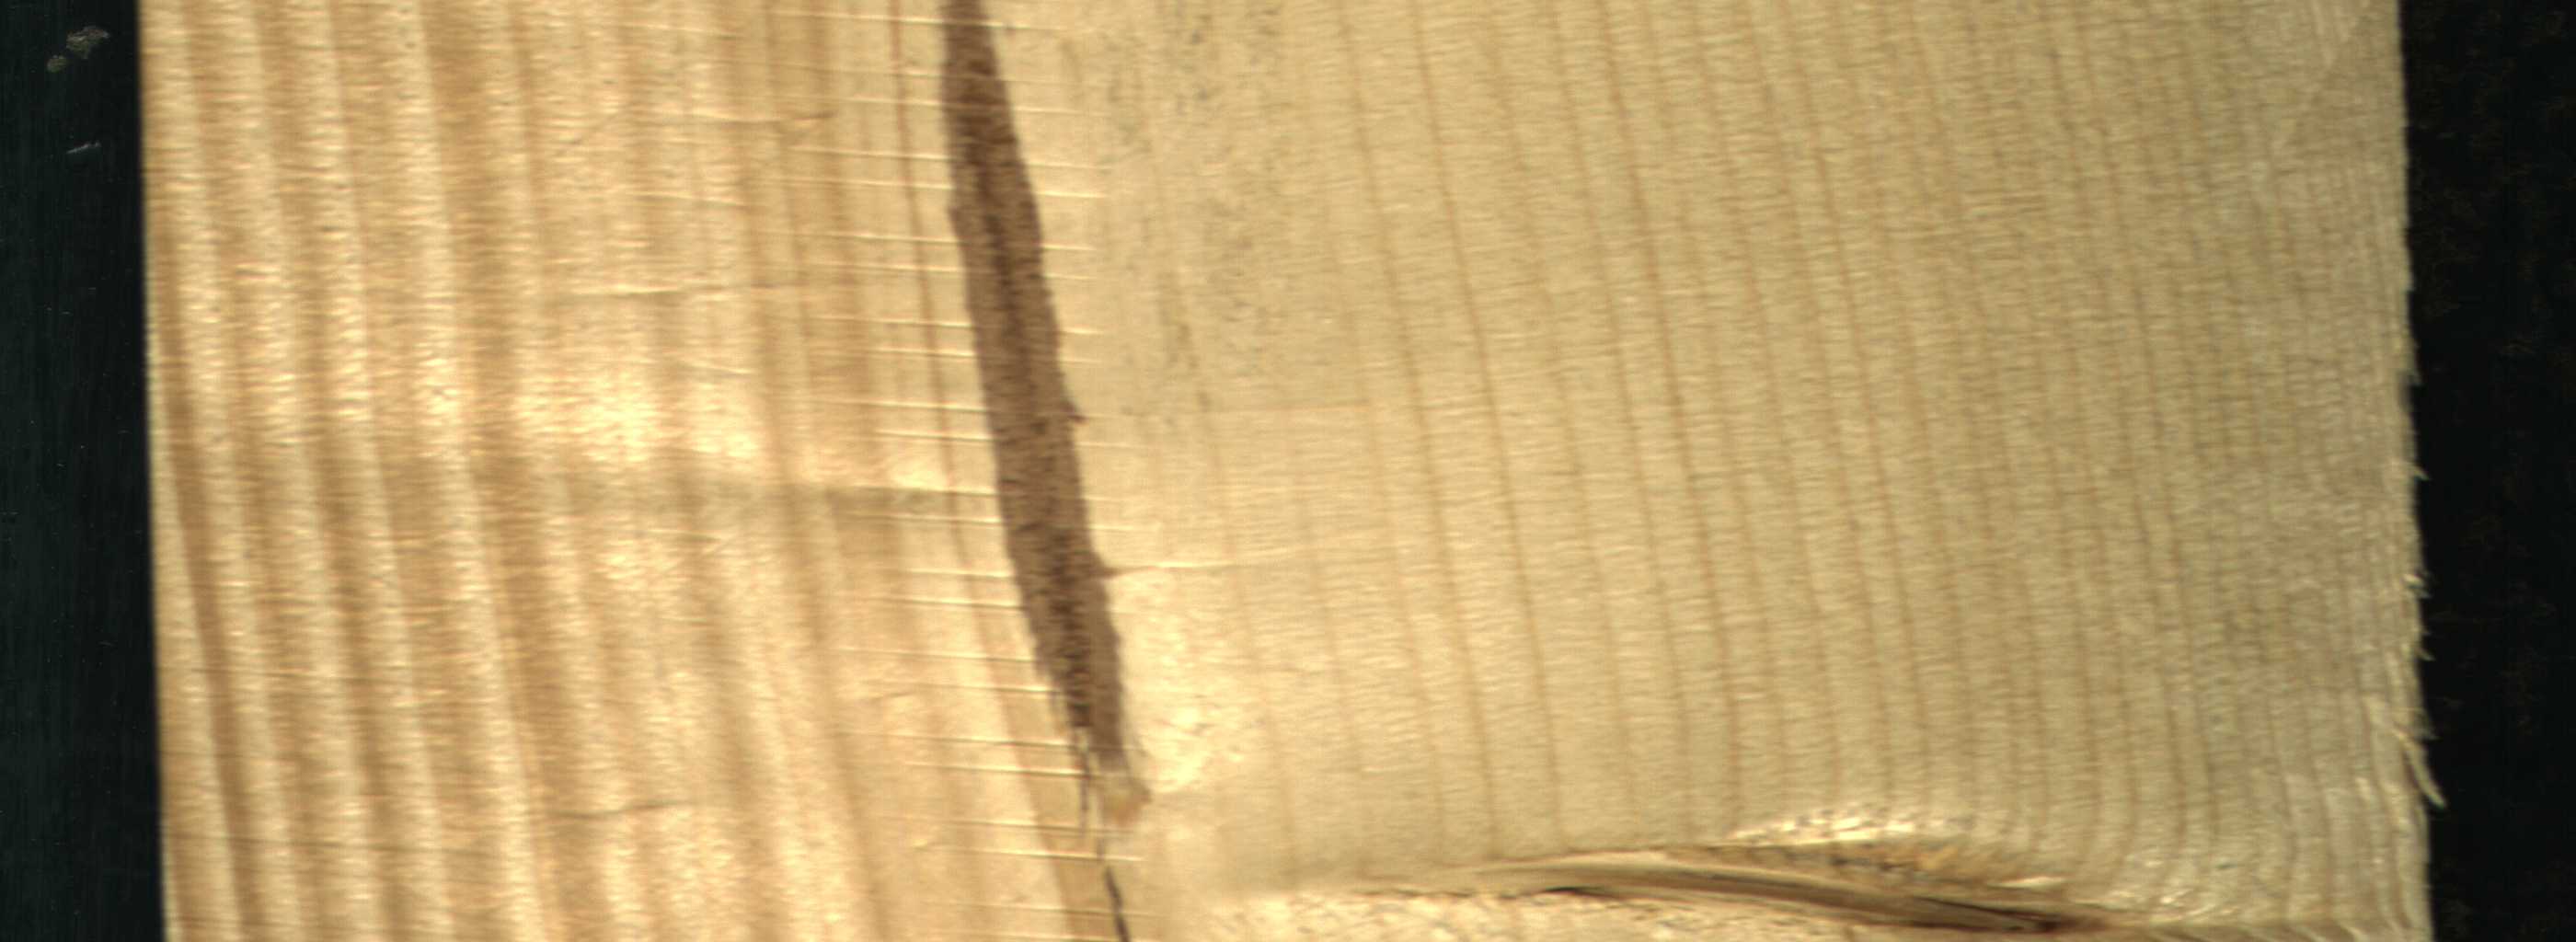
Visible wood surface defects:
Marrow
Crack
Dead_Knot
Dead_Knot